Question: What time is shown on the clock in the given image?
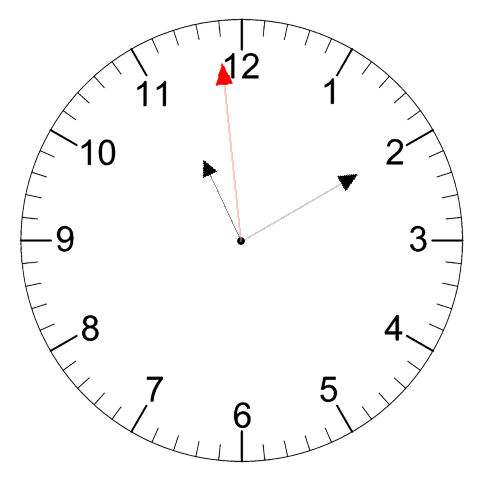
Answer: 11:09:59